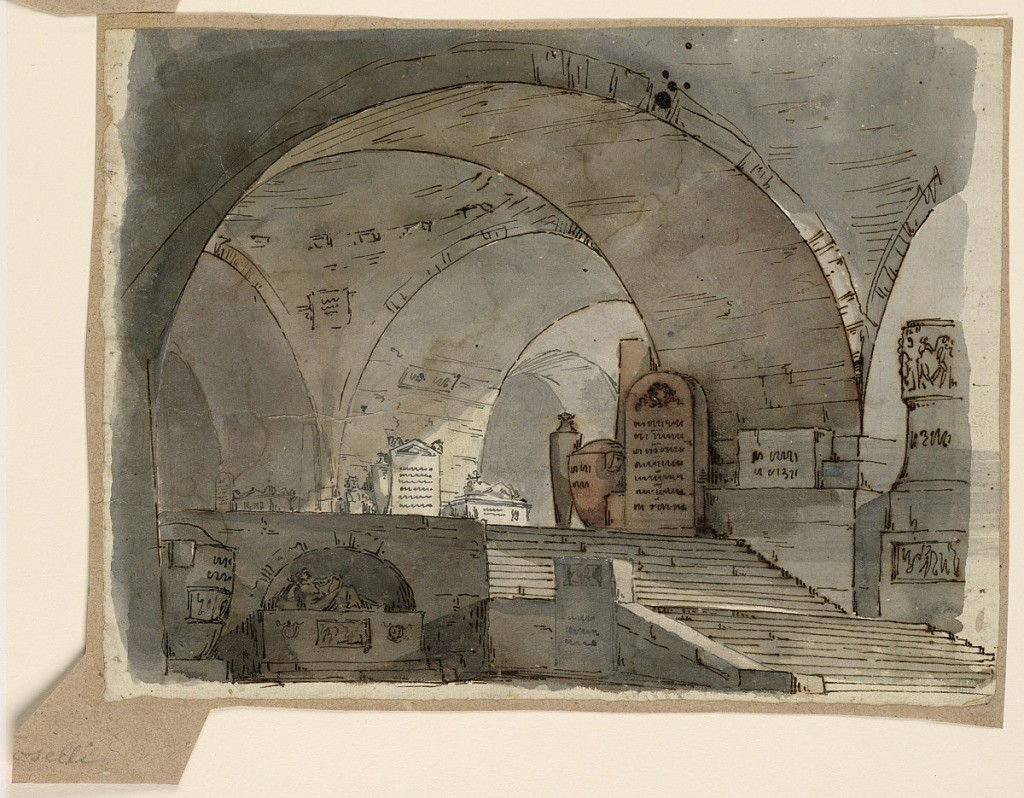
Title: Stage Design, Underground Vaulted Space with Tombs
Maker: Angelo Toselli, ca. 1765? – 1826
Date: early 19th century
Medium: Pen and black ink, brush and pale green, pink, and gray wash, graphite on laid paper, laid down
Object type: Drawing
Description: Horizontal rectangle. Vaults of crypt with tombs, urns and tablets with inscriptions.